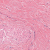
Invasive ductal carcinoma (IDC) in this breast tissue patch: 0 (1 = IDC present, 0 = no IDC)